The plot shows how the frequency content of a bearing vibration signal evolves over time (STFT spectrogram). Classify the bearing condition as one of: normal, inner_race, outer_race, ball.
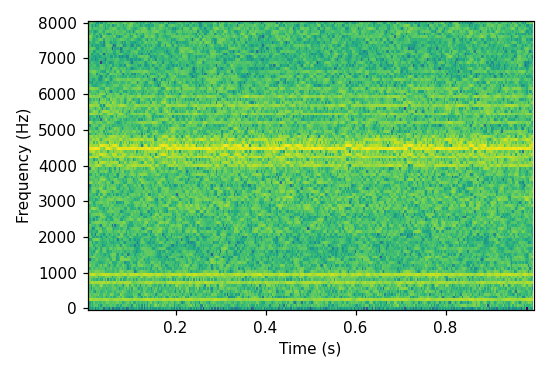
Answer: outer_race